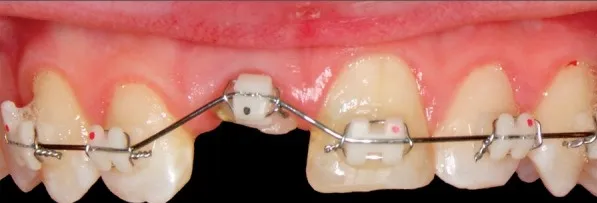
Orthodontic extrusion:edgewise brackets in the intercanine segment.
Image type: medical_photograph (oral_photograph)